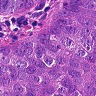
Metastatic tissue present: yes